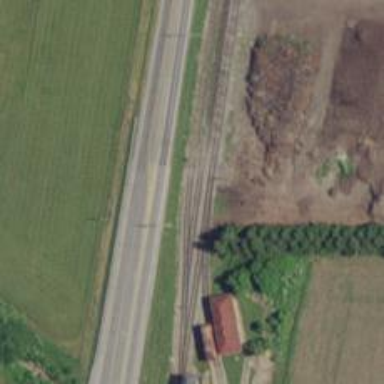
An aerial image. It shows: Preserved railway yard with rails.